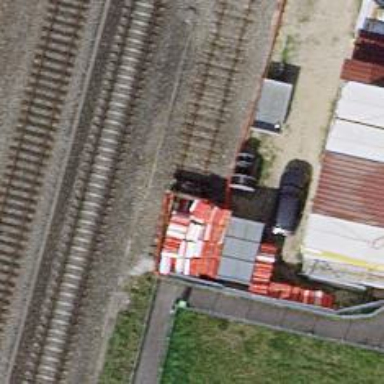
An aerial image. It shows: Railway buffer stop.